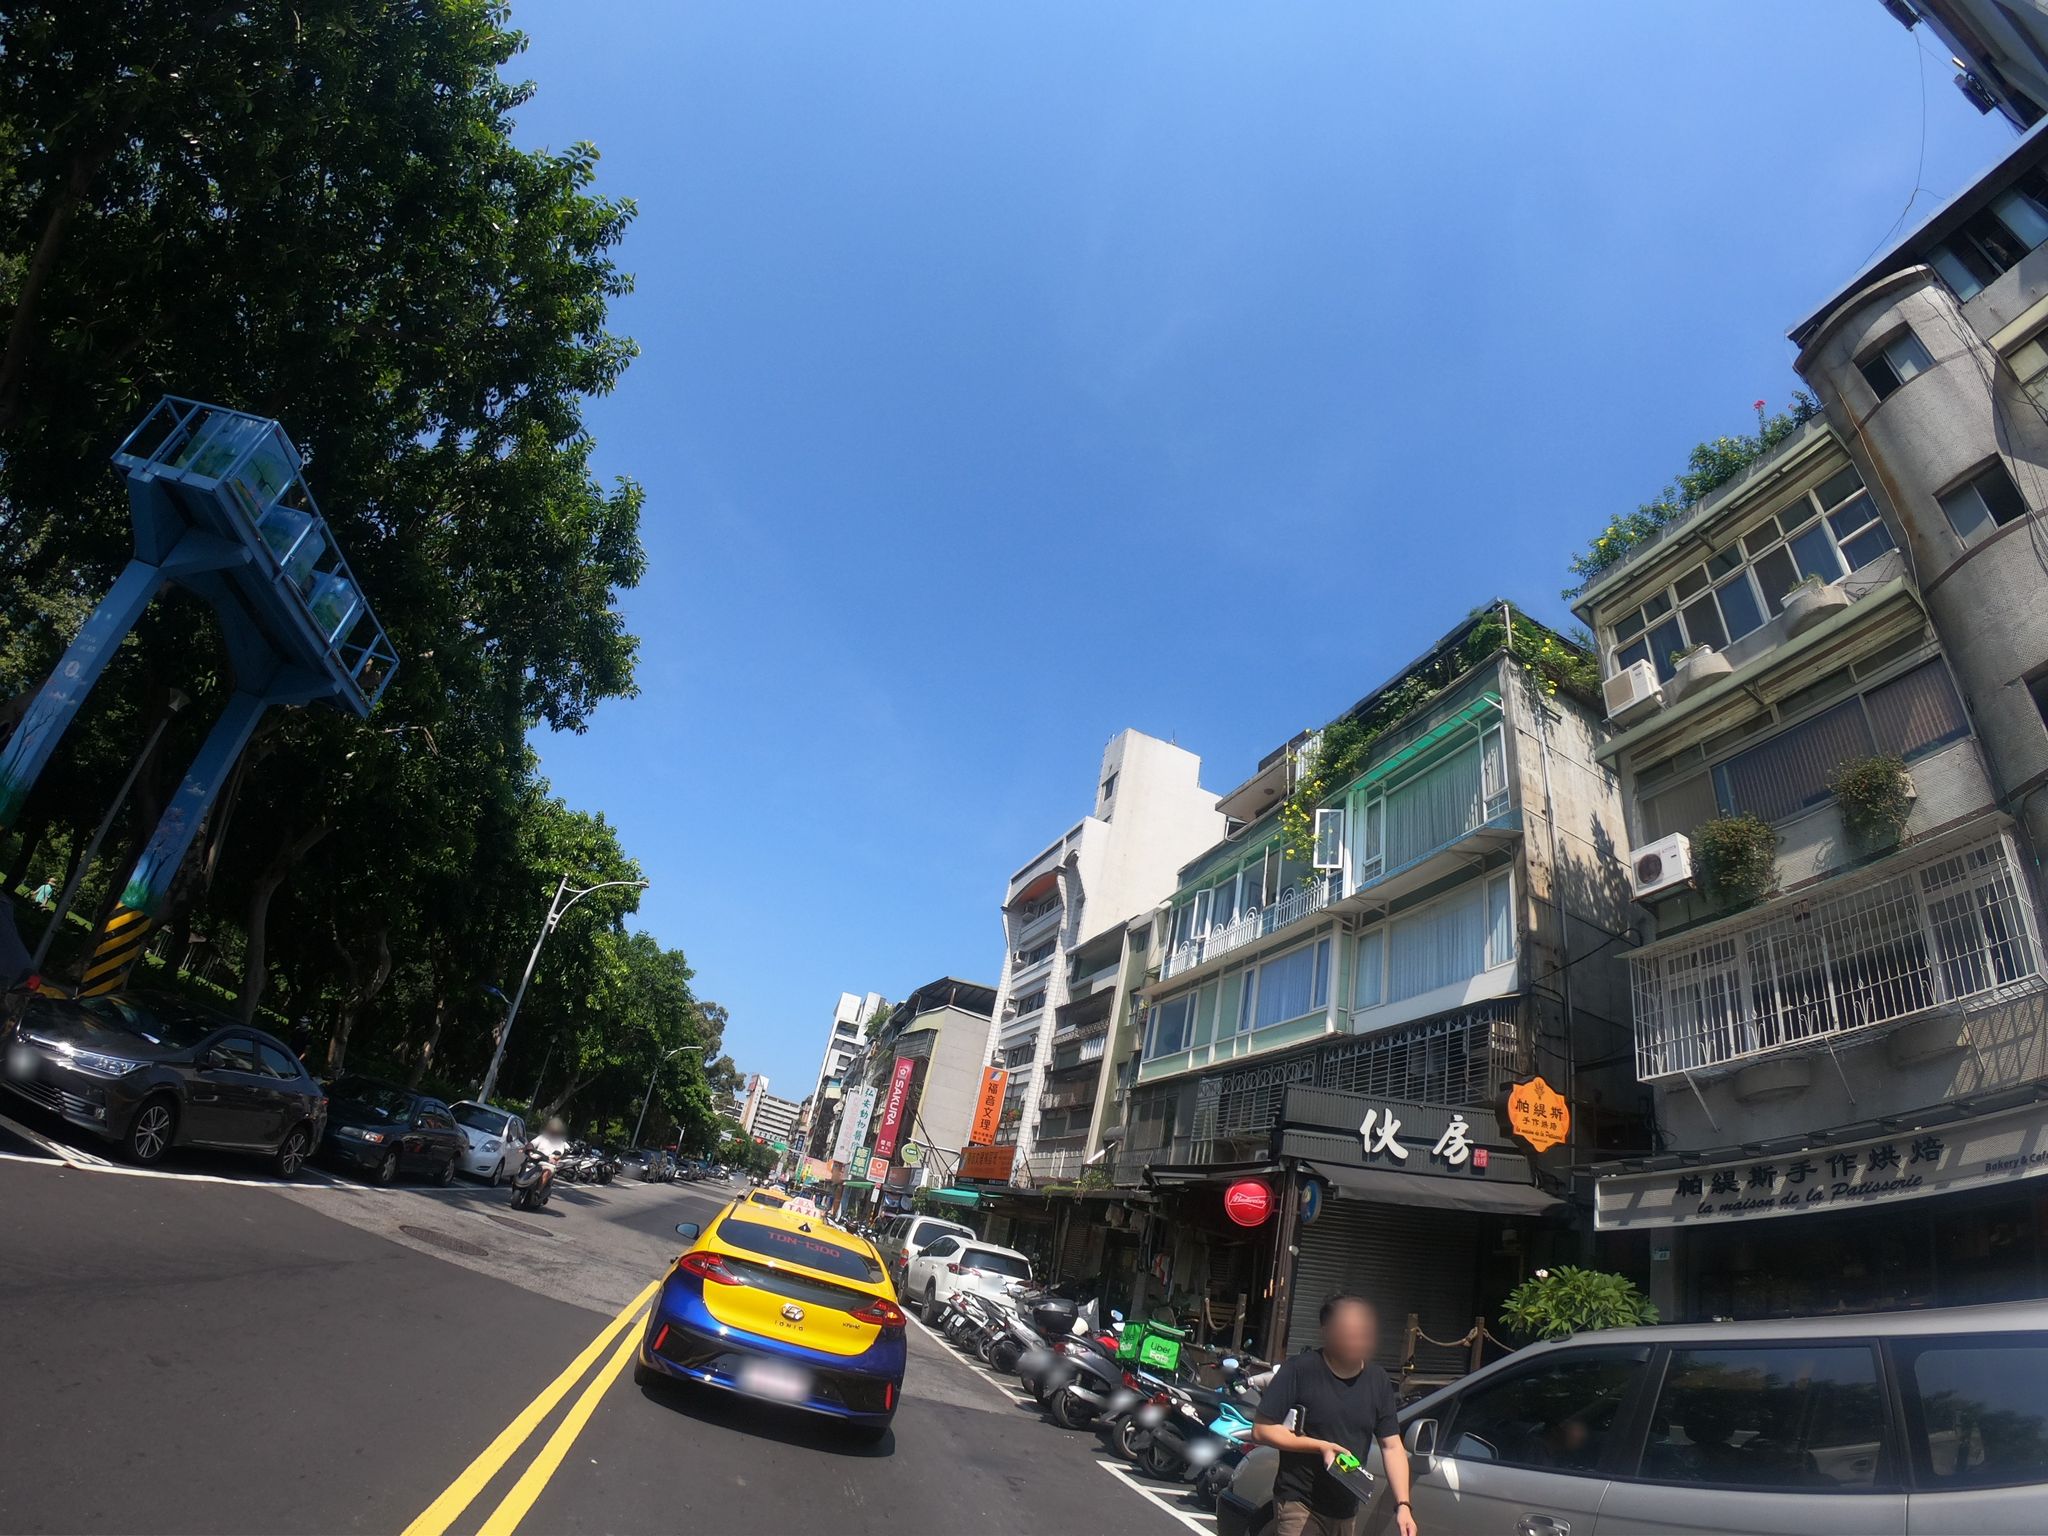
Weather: clear
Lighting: day
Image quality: good
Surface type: driving surface
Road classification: tertiary
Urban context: urban centre
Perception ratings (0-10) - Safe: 2.95, Lively: 8.74, Beautiful: 5.72, Boring: 0.23, Depressing: 1.99, Wealthy: 8.93